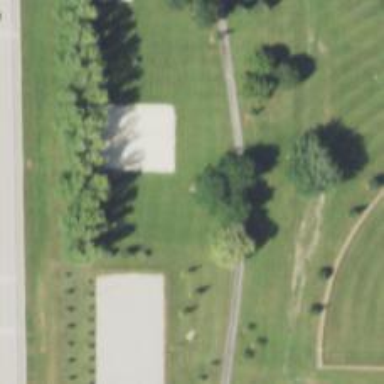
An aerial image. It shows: Disc golf tee.